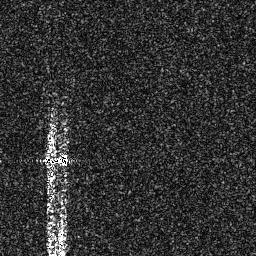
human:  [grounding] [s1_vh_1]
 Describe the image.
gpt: In the satellite image, there is  <ref>1 medium ship </ref> <box>[[15, 58, 27, 66, 0]]</box> located at left.